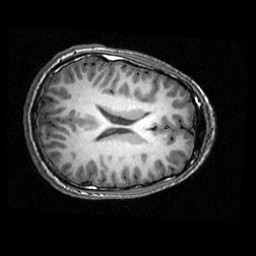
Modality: T1w
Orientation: axial
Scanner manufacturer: ge
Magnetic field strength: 3 T
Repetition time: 0.008948 s
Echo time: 0.001784 s